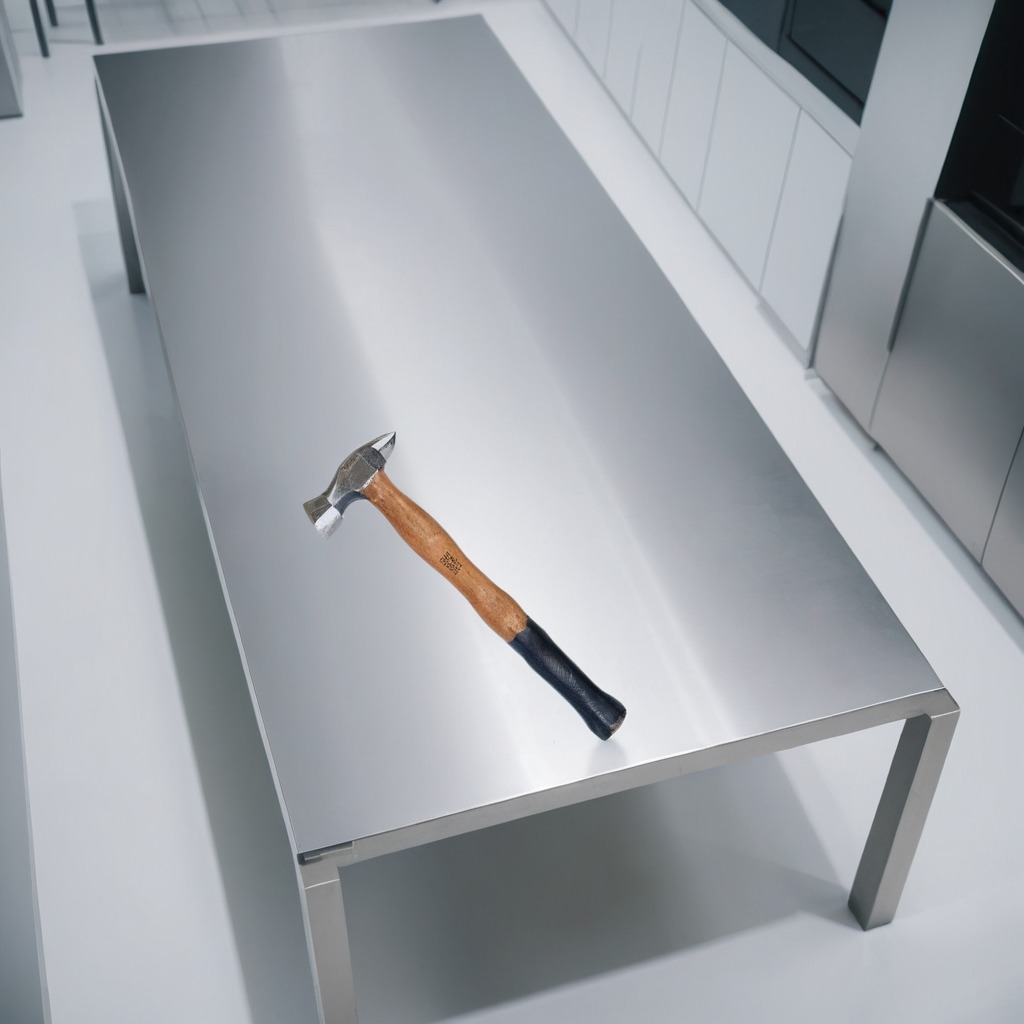
A hammer is lying on a stainless steel table in a high-end prototyping lab.